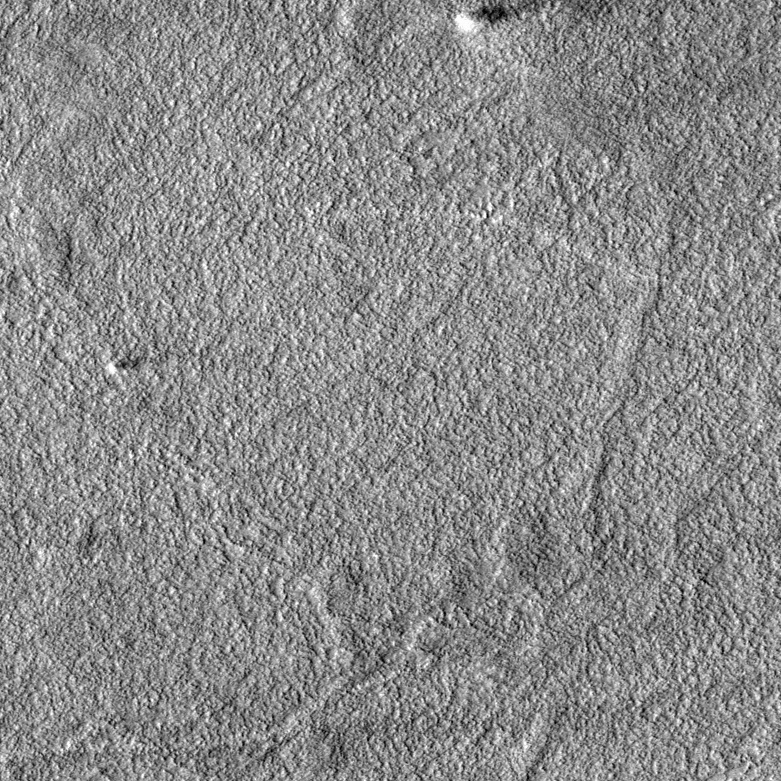
Label: dustdevil, dustdevil